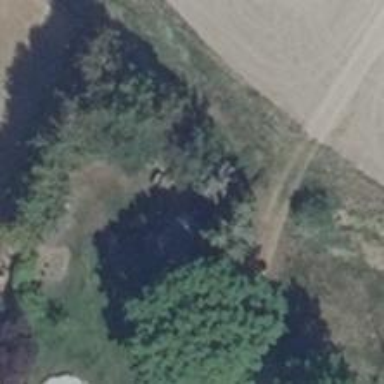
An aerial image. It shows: Culvert tunnel.